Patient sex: M
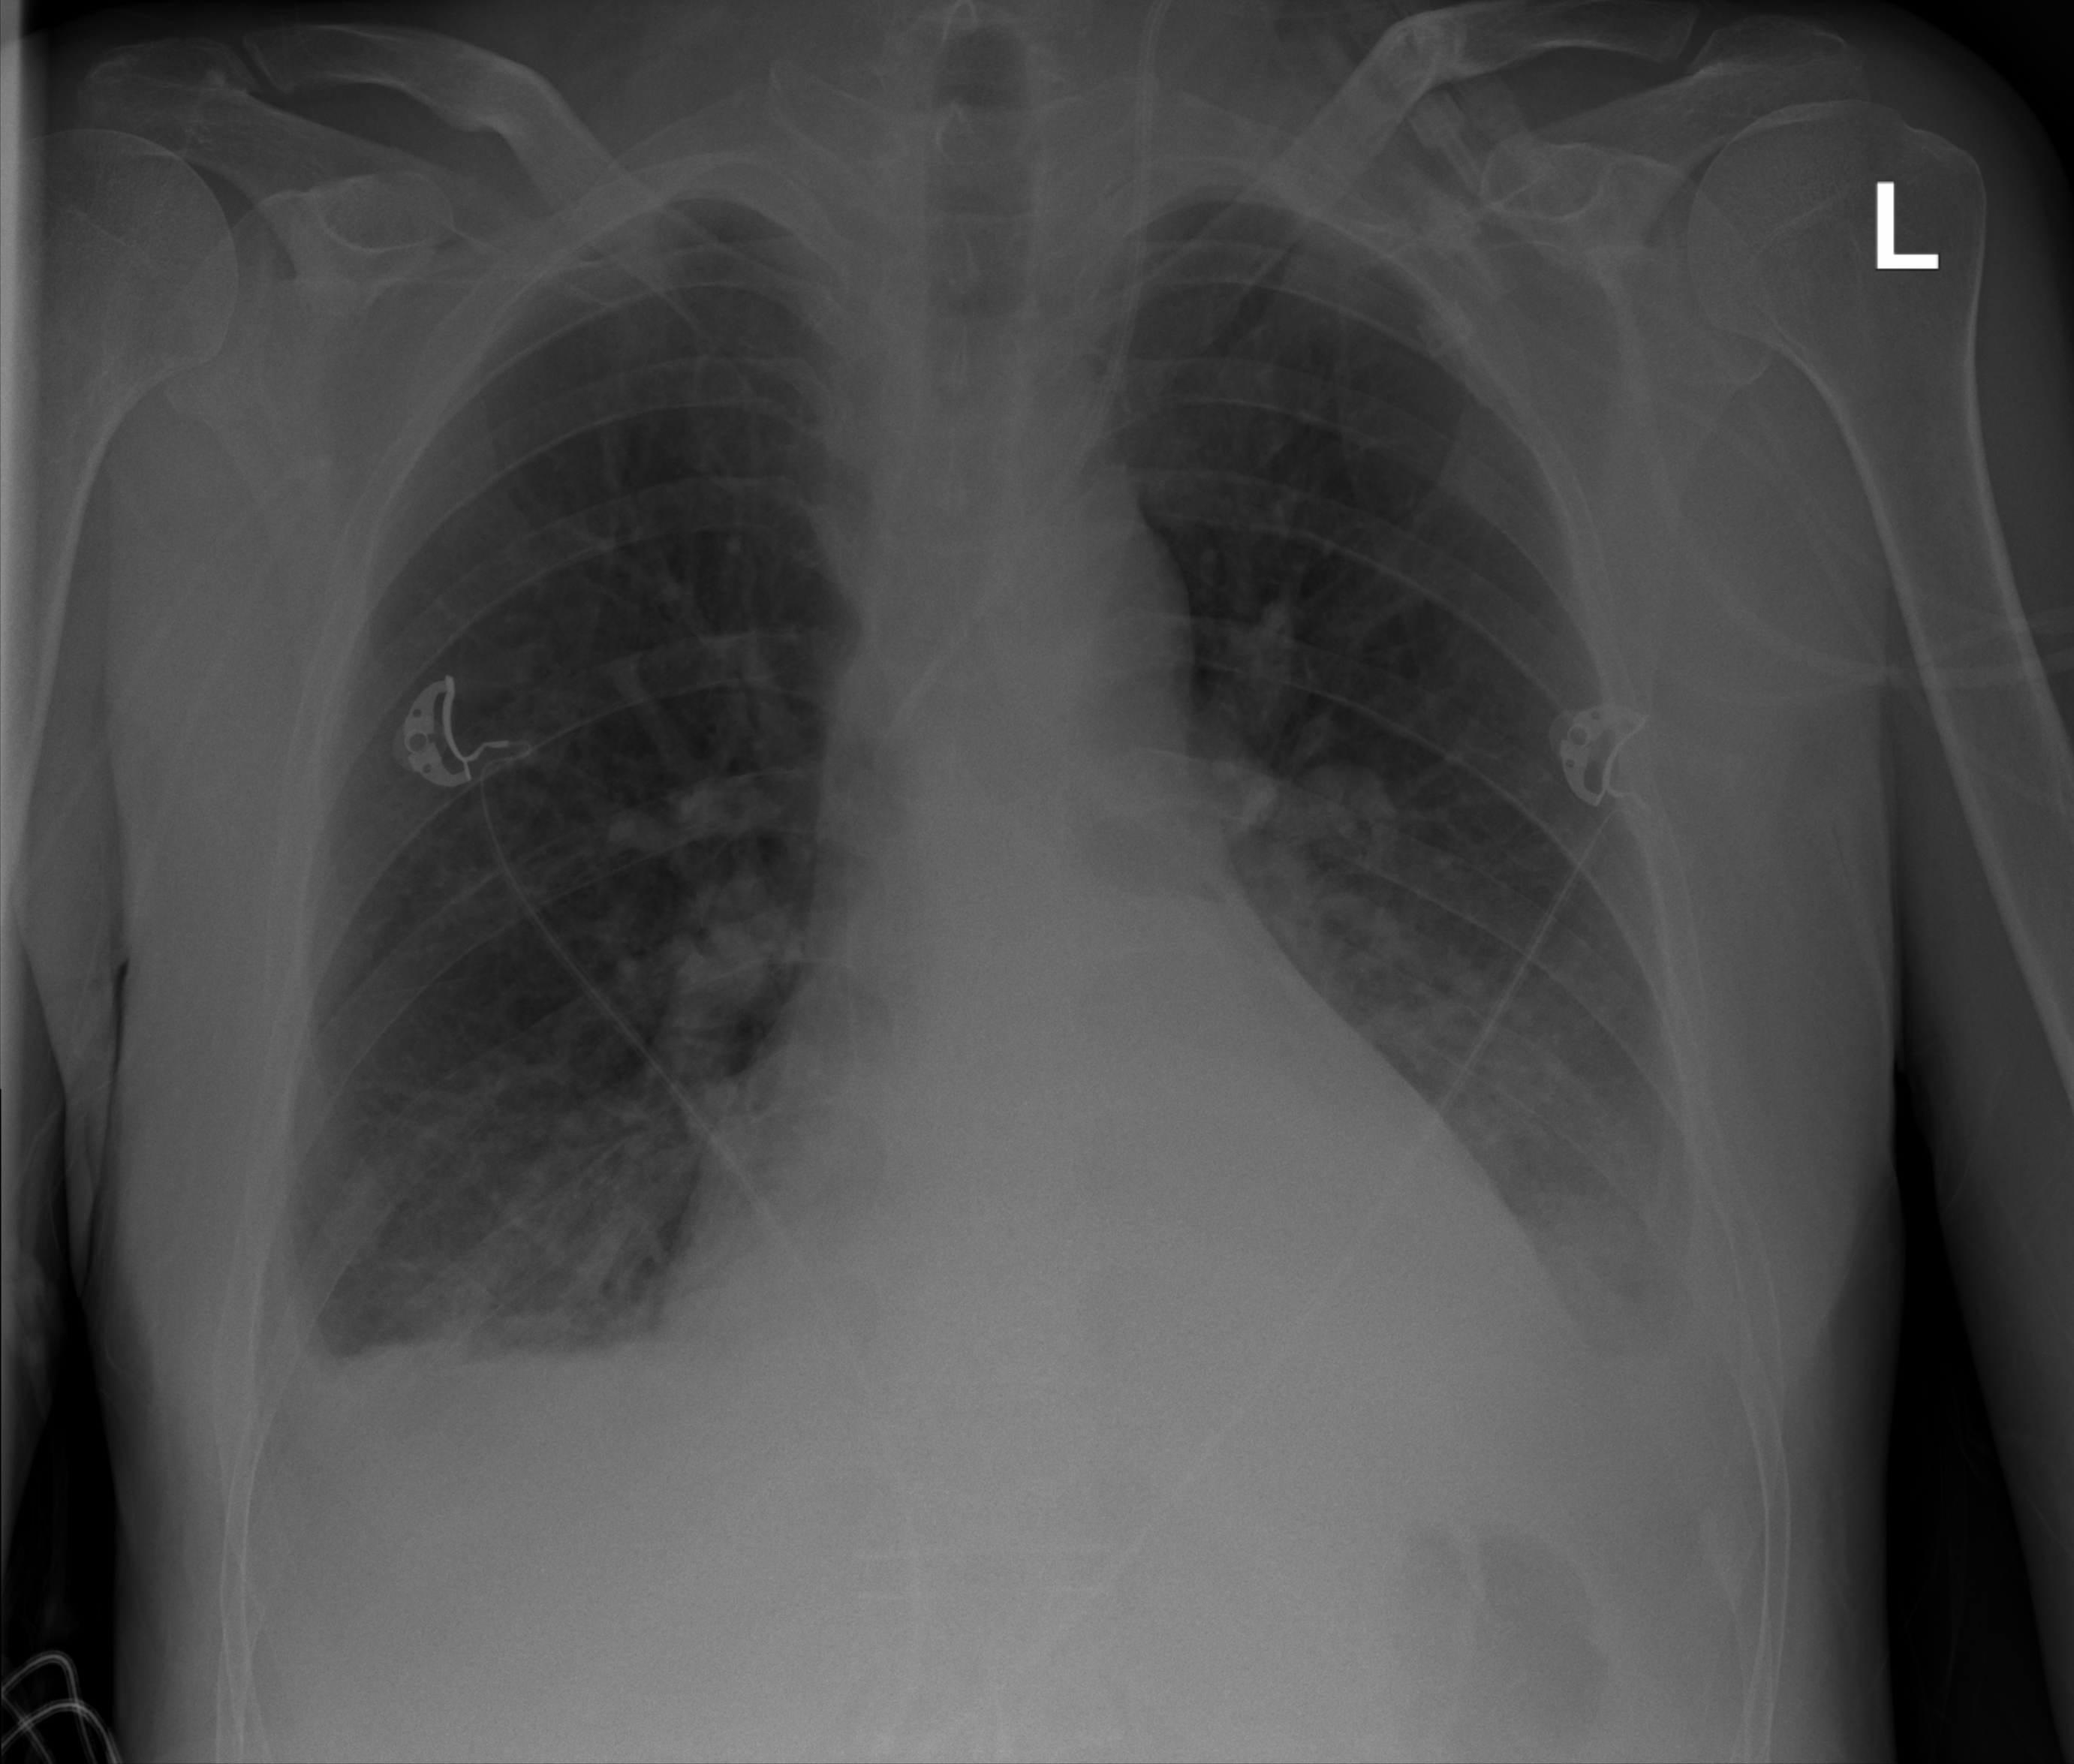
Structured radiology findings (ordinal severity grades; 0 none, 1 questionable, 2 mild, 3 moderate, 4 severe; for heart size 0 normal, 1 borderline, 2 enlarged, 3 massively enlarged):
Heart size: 2
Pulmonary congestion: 2
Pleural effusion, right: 2
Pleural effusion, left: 2
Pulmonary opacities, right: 0
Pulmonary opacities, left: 0
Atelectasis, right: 2
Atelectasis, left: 2